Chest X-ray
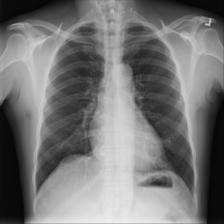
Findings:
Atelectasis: negative
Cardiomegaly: negative
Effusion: negative
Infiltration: positive
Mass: negative
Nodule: negative
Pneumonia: negative
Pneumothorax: negative
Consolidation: negative
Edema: negative
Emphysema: negative
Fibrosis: negative
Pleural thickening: negative
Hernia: negative